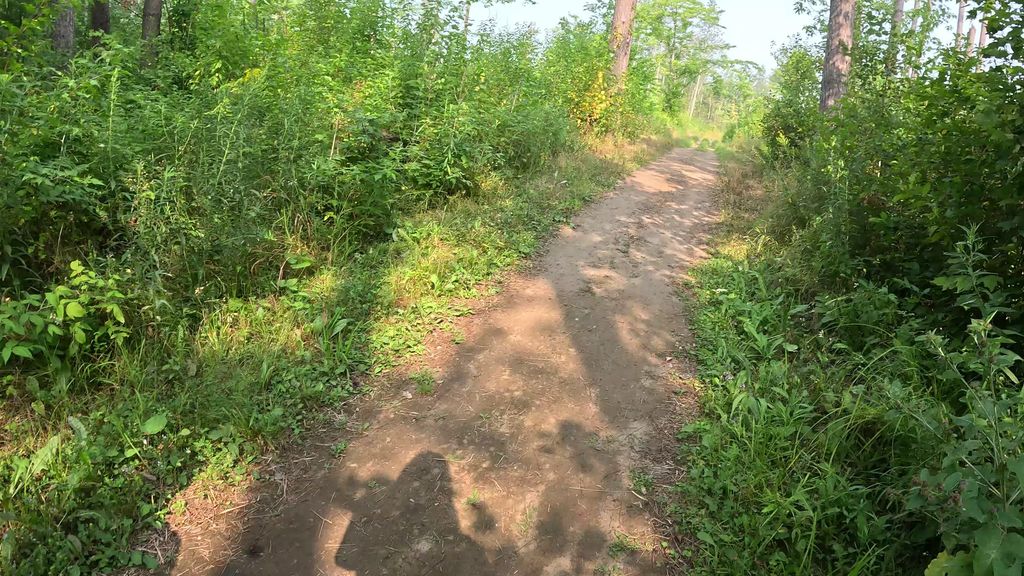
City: ottawa-gatineau